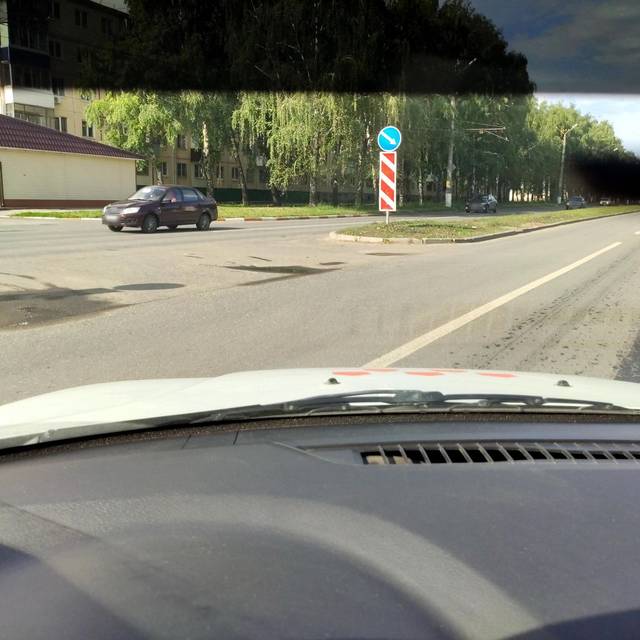
Region: Russia
Coordinates: 53.532, 49.425